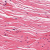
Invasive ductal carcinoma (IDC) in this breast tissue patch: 0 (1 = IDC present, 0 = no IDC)